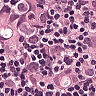
Metastatic tissue present: yes